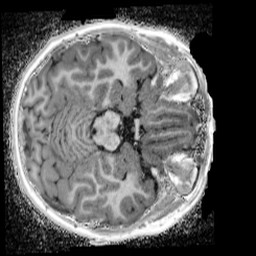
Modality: UNIT1_denoised
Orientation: axial
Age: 12
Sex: female
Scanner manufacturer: siemens
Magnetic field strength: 3 T
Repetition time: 4 s
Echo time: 0.00299 s